Question: I'm taking a cell that people can enter data into, and trying to interpret it in several ways. They can enter a code with between 7 and 20 characters. Depending upon the length, and the leading character, I want it to strip out the excess data and leave just a serial #.
The different possibilities of data that people can enter are as follows:
'''
7 character serial #
8 character serial #
8 character serial # with leading L
9 character serial # with leading D or L
10 character serial #
11 character serial # with leading M
12 character serial #
13 character serial # with leading M
20 character serial # with 12 leading useless characters
'''
I've managed to create multiple IF statements that individually can identify each of these, but I'm trying to combine them into a single formula so that one cell shows JUST a valid serial #, after editing the entered data from a separate cell.
I've managed to mix a couple of them, but the more AND and/or OR statements I add, the more confusing, and more likely to break the formula gets.
Is there an easier/better way to do this?
As an addendum, thanks to Special Instance:

I have removed the attempted formulae above, and recreated 4 formulae, posted below, which does each of the above necessary steps, but they're separate, and I need them together:
'''
=IF(AND(LEN(A2)=8,(LEFT(A2,1)="L")), RIGHT(A2,7),A2)
=IF(AND(OR(LEFT(A2,1)="D",LEFT(A2,1)="L"),LEN(A2)=9),RIGHT(A2,8),A2)
=IF(OR(LEN(A2)=11,LEN(A2)=13),RIGHT(A2,LEN(A2)-1),A2)
=IF(NOT(LEN(A2)=20),A2,RIGHT(A2,8))
'''
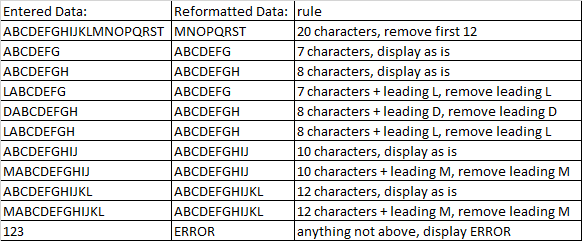
Answer: The formula below consolidates your logic into 3 possibilities
'''
=IF(SUM(N(LEN(A1)={7,10,12})),A1,
IF(SUM(COUNTIF(A1,"L???????"),COUNTIF(A1,{"L","D"}&"????????"),COUNTIF(A1,"M??????????"&{"","??"})),REPLACE(A1,1,1,""),
IF(SUM(N(LEN(A1)={8,20})),RIGHT(A1,8),"ERROR")))
'''
1. where the input entered is valid
2. where the input requires the 1st character to be eliminated
3. where only the last 8 characters of the input are valid
which, for the sample provided, yields the correct results:
<URL>
(due to the employment of array constants, this will have to be entered as an <URL>
but this answer is purely a function of your sample which, because serial numbers are usually alphanumeric in type, I don't think is realistic, e.g. the logic involves removing leading 'L', 'D' or 'M' characters, but your data indicate that these 3 same characters occur in the reformatted data - if the reality is that such characters are never valid then the logic could be simplified by the use of a series of 'SUBSTITUTE()' functions.